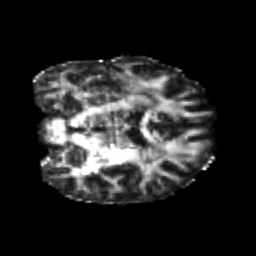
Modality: FA
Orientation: coronal
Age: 26
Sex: male
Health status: healthy
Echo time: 0.074 s